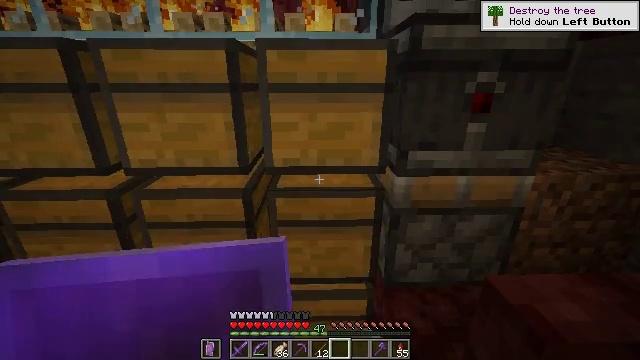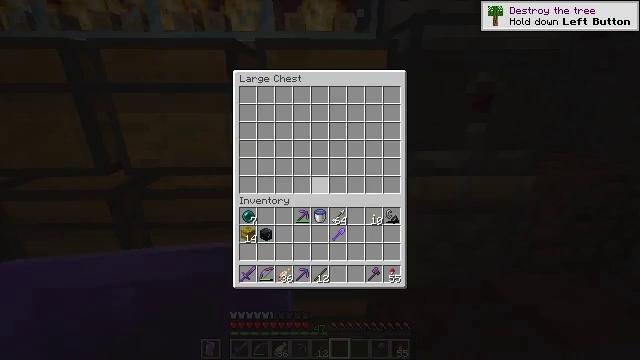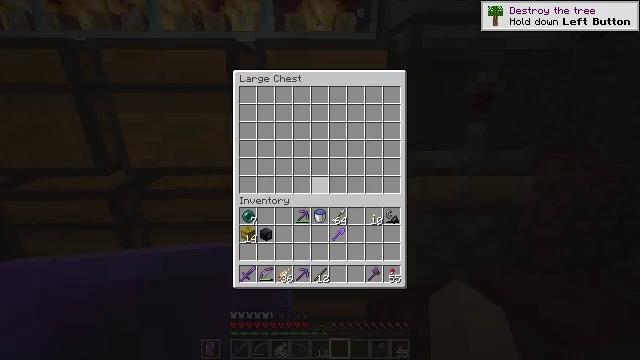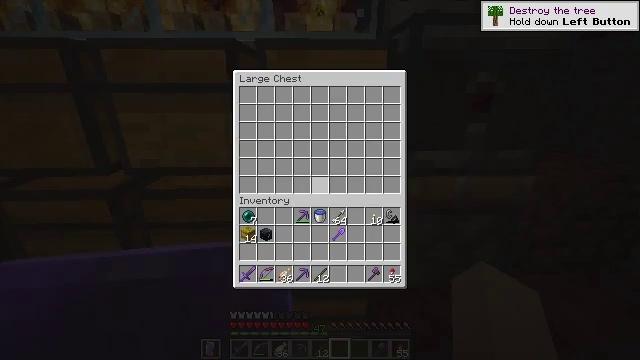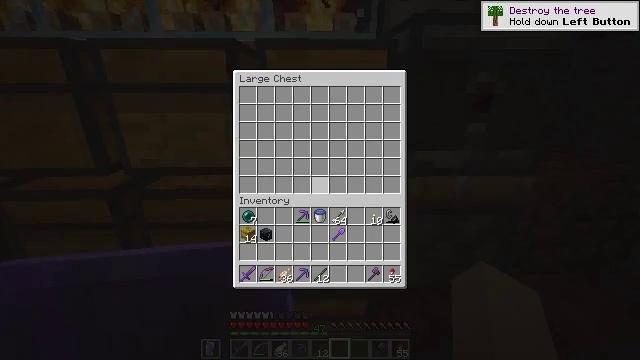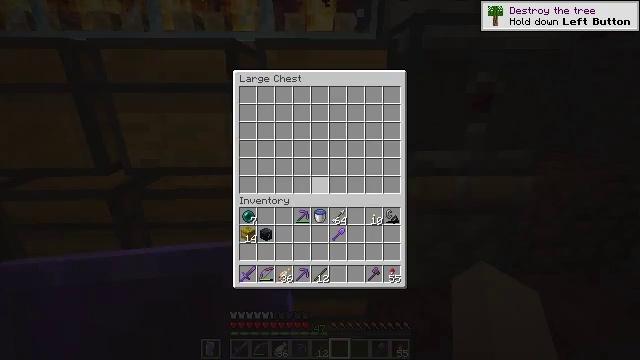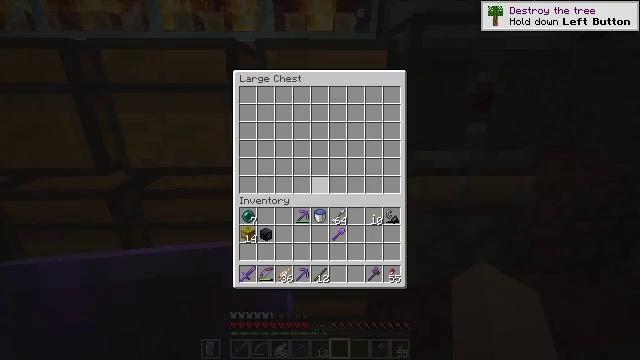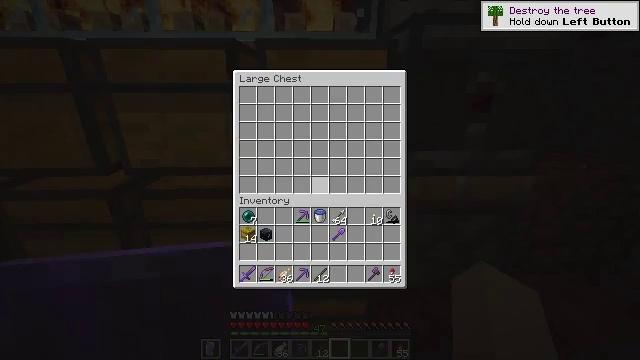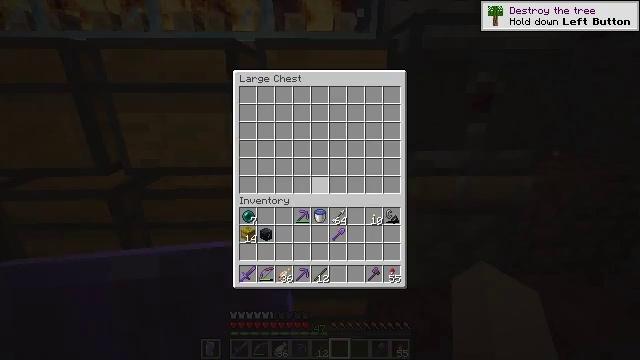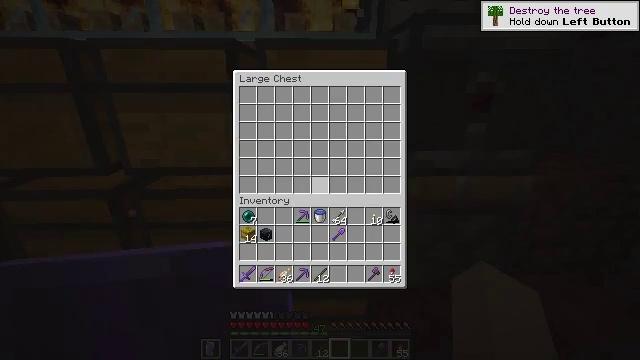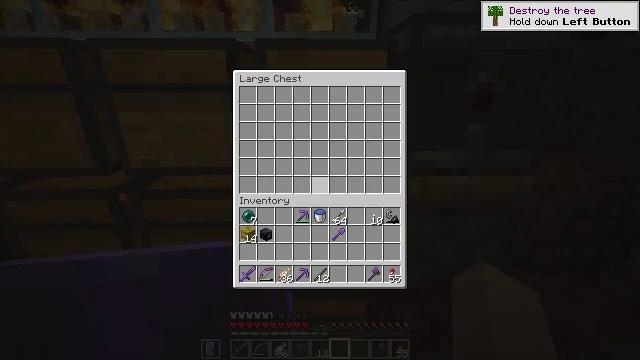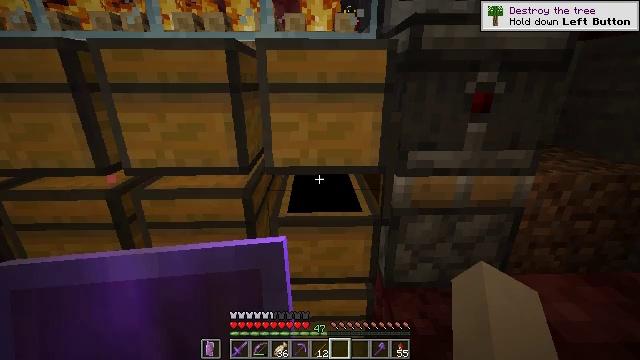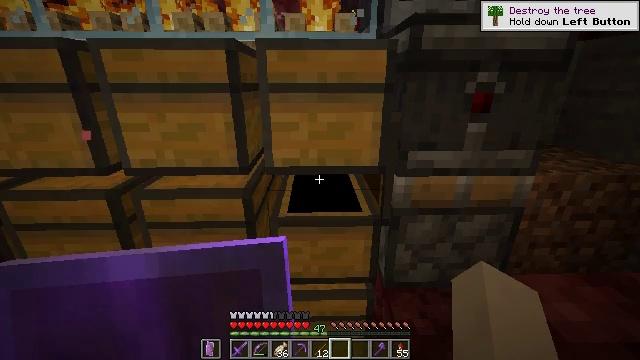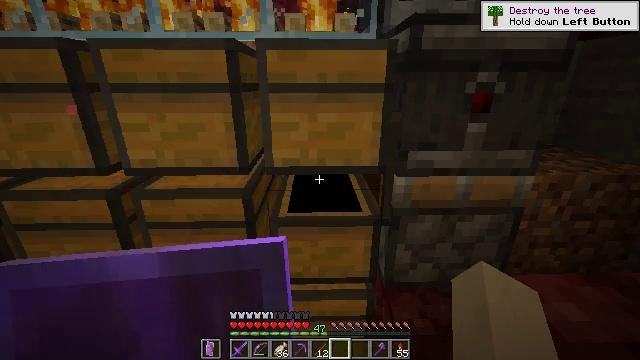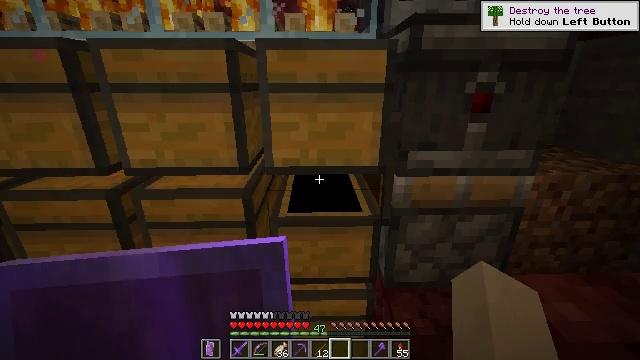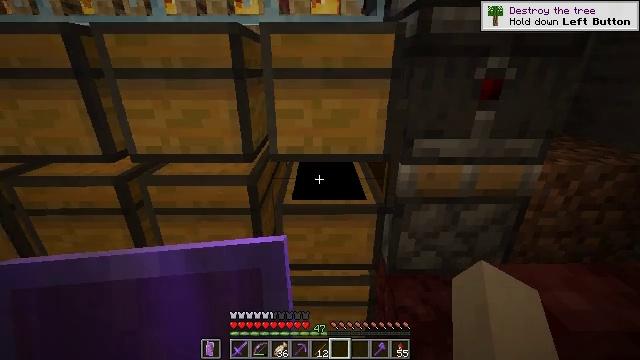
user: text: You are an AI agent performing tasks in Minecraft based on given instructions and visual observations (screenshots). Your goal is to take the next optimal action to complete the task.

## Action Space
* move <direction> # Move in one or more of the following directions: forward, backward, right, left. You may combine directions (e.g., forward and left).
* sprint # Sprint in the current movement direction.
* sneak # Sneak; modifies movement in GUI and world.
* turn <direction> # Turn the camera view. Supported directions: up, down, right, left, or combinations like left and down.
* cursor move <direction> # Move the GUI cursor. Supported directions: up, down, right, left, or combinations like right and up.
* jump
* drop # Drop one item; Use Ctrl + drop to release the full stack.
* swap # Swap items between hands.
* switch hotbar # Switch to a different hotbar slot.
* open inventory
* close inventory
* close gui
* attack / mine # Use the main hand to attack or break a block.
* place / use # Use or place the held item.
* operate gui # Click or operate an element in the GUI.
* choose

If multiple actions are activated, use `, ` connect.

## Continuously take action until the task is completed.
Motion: motion action
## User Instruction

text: Use materials to craft a sea lantern.
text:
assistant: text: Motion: no_op
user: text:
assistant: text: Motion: no_op
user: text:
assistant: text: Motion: no_op
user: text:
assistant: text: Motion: no_op
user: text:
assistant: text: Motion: no_op
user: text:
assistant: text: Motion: no_op
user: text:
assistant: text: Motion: no_op
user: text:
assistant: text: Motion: no_op
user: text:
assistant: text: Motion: no_op
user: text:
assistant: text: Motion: no_op
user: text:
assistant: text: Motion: no_op
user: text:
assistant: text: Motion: no_op
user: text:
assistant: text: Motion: no_op
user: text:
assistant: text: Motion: no_op
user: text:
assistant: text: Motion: turn left and down
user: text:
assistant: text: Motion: turn down
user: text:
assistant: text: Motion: no_op
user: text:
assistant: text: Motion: turn down
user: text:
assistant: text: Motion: turn down
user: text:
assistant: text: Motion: turn down
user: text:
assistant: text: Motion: turn down
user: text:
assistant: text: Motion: no_op
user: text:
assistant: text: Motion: no_op
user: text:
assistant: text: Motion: no_op
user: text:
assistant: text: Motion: no_op
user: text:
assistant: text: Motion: no_op
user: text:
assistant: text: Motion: no_op
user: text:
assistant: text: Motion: no_op
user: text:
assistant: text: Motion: no_op
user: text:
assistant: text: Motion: turn left and down